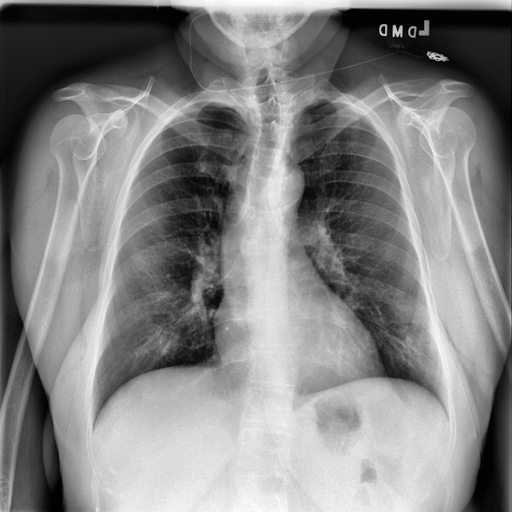
Finding: NORMAL